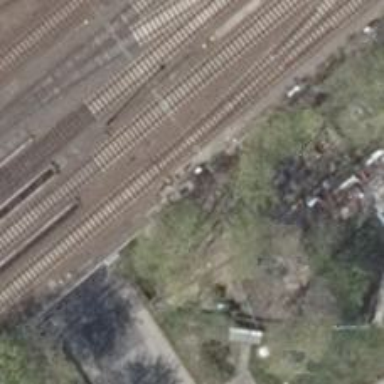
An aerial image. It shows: Railway switch.